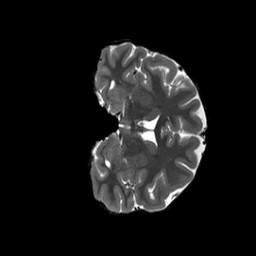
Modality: T2w
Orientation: coronal
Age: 22
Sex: female
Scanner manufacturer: siemens
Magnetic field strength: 3 T
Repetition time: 3.2 s
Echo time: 0.566 s